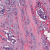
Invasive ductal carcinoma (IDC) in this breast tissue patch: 1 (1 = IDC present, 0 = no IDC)